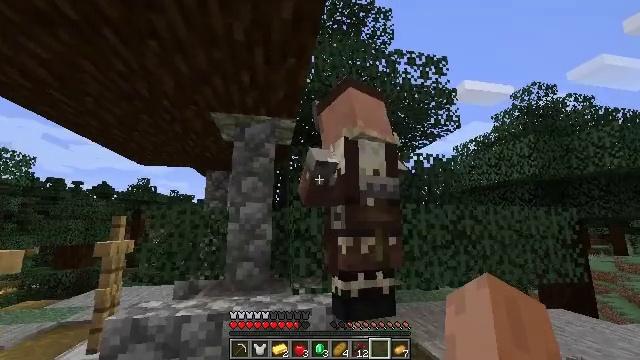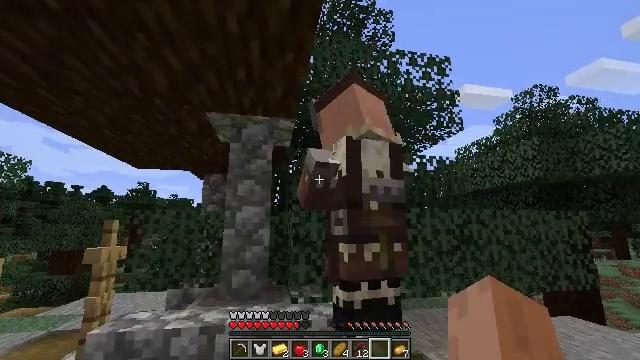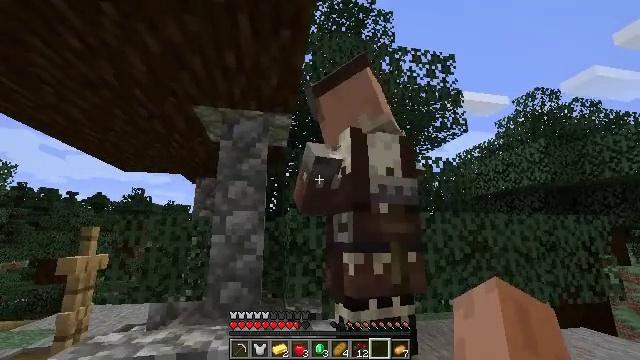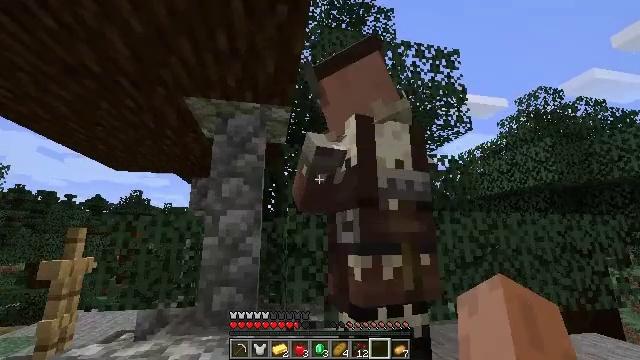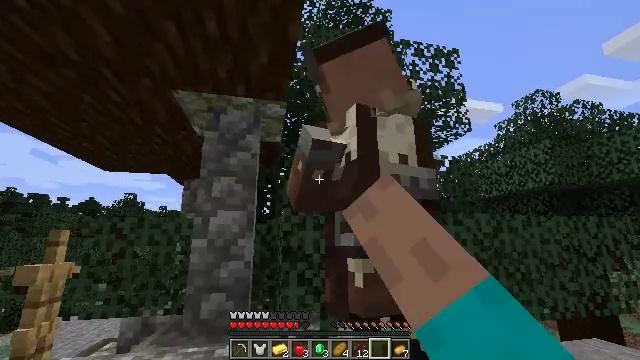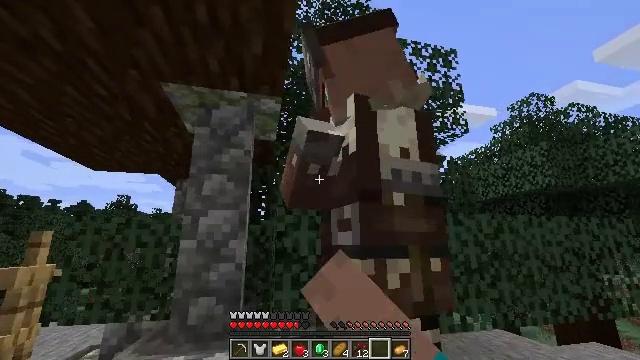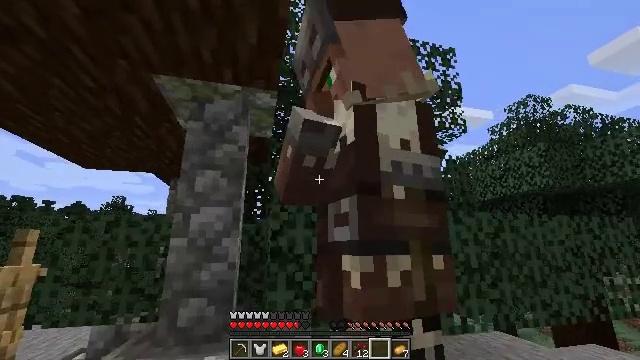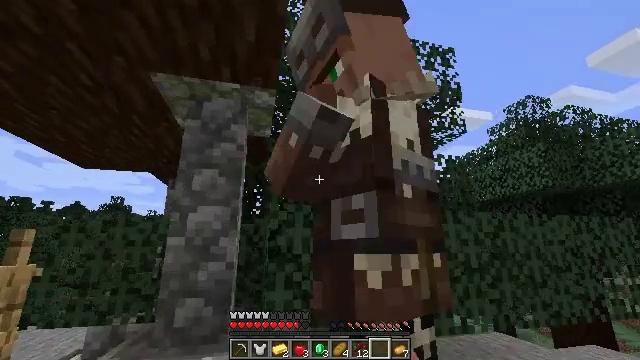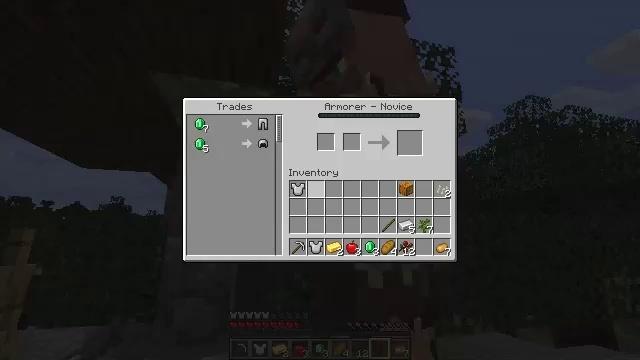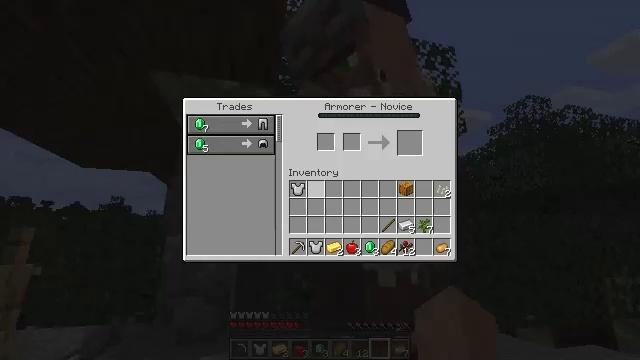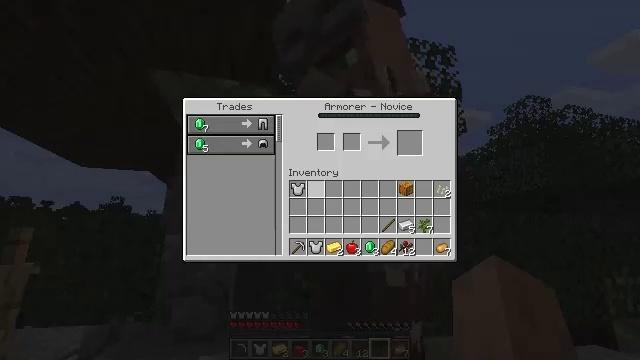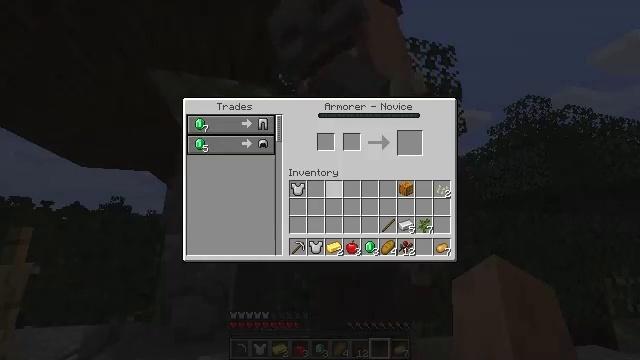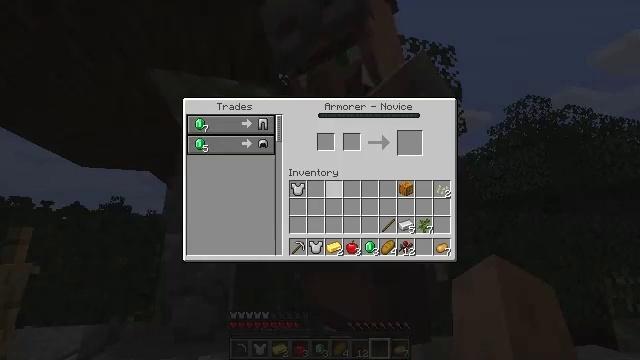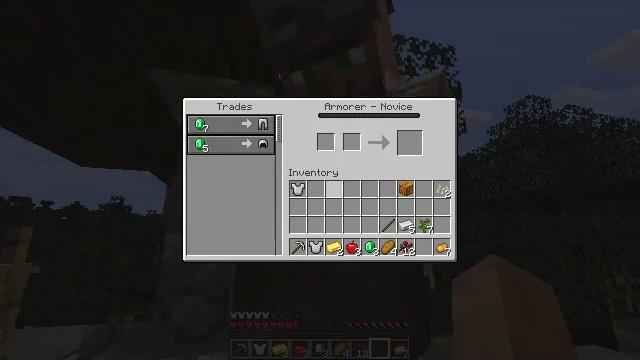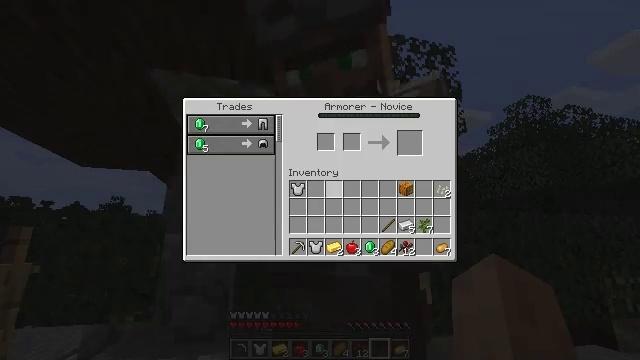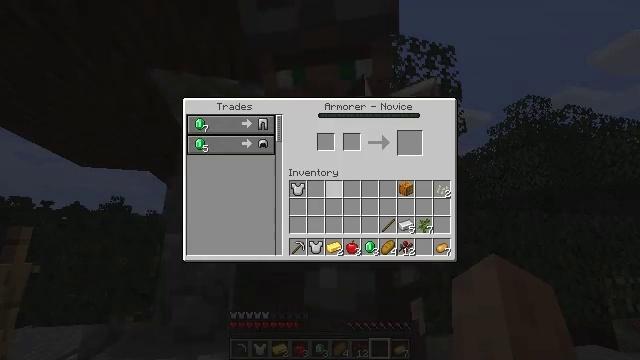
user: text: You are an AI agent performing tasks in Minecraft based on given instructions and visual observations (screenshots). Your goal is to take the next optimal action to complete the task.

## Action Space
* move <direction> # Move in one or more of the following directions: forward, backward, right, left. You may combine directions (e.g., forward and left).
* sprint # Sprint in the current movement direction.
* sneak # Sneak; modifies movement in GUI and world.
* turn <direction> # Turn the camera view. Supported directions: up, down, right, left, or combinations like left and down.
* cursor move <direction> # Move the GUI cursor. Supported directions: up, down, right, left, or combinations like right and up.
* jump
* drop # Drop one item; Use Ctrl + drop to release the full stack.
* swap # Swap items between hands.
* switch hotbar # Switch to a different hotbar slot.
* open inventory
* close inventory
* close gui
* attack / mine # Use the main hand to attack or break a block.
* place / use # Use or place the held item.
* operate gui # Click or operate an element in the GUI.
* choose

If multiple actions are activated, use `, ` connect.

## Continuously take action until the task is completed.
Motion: motion action
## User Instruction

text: Break the sweet berry bush to collect berries.
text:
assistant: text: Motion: move forward
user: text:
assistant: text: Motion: move forward, turn up
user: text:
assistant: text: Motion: move forward, use / place
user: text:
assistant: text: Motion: use / place
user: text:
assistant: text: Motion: use / place
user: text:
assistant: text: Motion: use / place
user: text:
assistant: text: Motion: no_op
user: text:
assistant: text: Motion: open gui
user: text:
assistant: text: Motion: no_op
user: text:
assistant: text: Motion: no_op
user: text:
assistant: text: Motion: no_op
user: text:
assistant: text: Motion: no_op
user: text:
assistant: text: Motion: no_op
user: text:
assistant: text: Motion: no_op
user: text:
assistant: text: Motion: no_op
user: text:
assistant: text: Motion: no_op
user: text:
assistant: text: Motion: no_op
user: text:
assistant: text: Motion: no_op
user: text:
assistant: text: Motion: no_op
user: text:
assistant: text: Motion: no_op
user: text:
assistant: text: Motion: no_op
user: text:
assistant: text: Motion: no_op
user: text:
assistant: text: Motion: cursor move left and up
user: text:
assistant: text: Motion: cursor move left and up
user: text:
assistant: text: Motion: cursor move left and up
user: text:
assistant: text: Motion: cursor move left
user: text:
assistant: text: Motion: no_op
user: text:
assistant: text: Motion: no_op
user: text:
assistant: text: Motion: no_op
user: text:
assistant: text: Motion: no_op